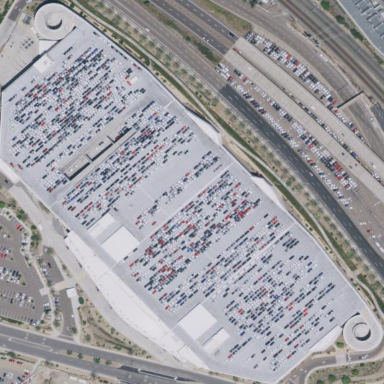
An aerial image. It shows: Building housing car rental service.